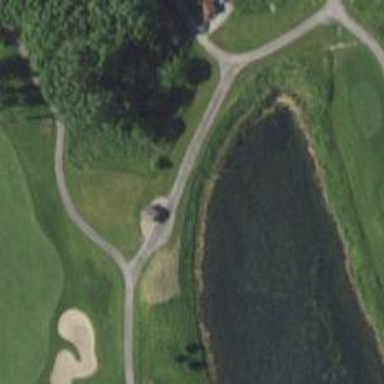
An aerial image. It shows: Service road designated as golf cart path.